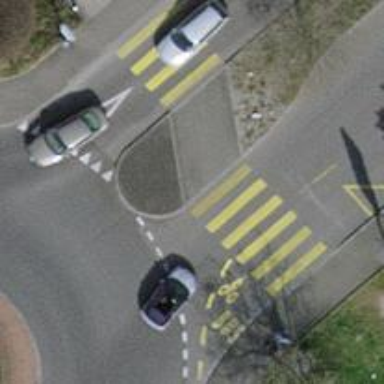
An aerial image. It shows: Marked zebra crossing with island.